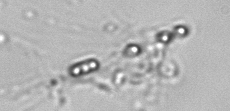
Label: Chaetoceros